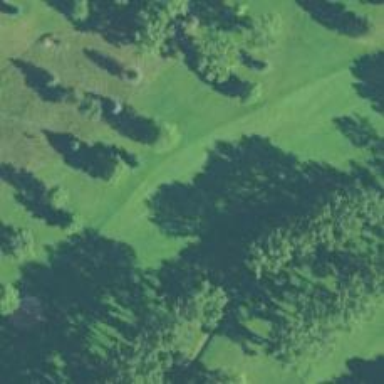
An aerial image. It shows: Golf hole.